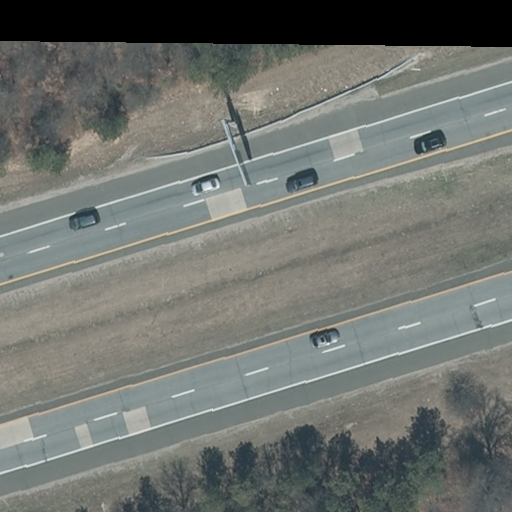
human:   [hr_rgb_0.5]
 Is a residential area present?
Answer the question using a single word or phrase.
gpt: yes

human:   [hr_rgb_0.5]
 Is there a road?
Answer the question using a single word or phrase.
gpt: yes

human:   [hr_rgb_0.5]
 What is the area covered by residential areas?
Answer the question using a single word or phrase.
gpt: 334m2

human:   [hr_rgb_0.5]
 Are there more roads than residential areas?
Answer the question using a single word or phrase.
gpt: yes

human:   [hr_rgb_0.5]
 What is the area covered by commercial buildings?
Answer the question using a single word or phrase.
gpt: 0m2

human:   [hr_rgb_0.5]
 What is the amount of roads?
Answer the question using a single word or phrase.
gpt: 2

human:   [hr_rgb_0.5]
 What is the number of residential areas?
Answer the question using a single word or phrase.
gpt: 1

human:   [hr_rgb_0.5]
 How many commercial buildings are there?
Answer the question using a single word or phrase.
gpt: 0

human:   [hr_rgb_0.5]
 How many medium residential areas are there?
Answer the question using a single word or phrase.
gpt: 1

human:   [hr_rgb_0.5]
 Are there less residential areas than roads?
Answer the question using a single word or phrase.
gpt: yes

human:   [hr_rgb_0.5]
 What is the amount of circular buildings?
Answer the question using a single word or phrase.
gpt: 0

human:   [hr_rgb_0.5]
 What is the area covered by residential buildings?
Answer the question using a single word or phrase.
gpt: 0m2

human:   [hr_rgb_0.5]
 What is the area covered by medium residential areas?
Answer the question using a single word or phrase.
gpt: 334m2

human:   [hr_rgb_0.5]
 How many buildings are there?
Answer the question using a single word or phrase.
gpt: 0

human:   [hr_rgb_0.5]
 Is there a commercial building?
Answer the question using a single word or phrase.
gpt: no

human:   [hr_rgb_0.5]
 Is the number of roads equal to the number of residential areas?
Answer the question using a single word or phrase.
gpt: no

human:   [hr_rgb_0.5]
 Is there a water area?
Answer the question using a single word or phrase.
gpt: no

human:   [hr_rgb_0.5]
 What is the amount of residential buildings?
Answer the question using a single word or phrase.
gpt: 0

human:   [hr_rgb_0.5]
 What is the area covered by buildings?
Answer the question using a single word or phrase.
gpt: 0m2

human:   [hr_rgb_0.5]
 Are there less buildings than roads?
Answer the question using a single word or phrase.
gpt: yes

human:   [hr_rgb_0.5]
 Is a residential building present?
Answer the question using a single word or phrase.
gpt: no

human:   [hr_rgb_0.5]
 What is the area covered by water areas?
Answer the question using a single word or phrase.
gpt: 0m2

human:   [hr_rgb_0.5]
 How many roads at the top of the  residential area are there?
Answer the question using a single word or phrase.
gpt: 0

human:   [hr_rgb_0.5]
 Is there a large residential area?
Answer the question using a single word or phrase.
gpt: no

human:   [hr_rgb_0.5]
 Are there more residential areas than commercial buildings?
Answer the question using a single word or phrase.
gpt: yes

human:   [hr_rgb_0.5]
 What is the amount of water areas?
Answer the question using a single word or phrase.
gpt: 0

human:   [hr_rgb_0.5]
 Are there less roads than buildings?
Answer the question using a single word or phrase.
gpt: no

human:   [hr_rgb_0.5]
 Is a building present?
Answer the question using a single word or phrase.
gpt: no

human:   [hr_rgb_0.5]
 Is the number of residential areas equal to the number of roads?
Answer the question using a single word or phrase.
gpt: no

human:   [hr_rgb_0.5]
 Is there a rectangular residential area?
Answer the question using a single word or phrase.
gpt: yes

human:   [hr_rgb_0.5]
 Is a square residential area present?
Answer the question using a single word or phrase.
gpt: no

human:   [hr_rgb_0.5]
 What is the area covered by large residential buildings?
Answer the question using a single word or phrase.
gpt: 0m2

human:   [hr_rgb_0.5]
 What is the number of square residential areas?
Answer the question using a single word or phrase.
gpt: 0

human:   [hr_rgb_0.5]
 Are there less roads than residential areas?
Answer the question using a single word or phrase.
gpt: no

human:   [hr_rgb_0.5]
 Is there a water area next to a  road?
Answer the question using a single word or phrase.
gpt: no

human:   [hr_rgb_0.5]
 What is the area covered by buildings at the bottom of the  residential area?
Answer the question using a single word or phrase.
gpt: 0m2

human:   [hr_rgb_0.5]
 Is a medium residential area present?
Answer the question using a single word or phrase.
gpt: yes

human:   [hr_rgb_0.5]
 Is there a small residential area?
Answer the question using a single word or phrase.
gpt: no

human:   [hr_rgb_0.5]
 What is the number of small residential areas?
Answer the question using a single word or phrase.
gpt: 0

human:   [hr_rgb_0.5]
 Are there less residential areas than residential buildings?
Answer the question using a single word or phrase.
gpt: no

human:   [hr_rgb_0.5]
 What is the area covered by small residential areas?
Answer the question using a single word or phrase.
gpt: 0m2

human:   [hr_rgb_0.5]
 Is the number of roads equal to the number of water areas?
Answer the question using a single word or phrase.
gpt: no

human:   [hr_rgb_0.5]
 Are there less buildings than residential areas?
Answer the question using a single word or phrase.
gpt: yes

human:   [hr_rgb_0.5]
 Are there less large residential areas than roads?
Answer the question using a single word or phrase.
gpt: yes

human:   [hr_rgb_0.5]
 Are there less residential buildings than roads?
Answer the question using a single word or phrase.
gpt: yes

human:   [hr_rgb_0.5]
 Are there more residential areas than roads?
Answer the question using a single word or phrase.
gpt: no

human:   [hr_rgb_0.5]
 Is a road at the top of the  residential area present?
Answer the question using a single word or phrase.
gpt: no

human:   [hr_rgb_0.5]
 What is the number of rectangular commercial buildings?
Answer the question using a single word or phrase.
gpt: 0

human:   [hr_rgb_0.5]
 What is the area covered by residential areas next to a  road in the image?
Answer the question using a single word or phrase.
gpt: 334m2

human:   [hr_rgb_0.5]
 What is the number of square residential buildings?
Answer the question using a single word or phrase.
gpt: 0

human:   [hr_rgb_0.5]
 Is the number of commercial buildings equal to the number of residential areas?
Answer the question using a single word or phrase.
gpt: no

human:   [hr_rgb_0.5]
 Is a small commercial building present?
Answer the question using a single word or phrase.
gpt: no

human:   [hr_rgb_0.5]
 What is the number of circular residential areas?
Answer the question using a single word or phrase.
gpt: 0

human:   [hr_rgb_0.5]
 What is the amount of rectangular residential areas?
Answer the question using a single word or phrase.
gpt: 1

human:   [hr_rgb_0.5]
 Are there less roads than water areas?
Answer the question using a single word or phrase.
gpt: no

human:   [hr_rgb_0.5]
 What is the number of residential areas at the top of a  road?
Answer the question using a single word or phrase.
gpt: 1

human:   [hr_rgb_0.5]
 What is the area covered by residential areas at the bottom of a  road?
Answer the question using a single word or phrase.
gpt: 0m2

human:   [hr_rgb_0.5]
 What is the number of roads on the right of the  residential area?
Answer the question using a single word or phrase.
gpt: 0

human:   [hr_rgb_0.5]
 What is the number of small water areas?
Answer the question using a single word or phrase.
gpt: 0

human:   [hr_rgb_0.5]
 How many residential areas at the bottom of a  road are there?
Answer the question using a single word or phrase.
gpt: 0

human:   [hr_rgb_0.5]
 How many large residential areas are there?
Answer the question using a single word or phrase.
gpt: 0

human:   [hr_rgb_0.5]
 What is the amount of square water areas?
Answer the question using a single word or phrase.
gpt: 0

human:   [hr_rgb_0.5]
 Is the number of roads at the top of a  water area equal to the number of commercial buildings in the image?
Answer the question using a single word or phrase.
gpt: yes

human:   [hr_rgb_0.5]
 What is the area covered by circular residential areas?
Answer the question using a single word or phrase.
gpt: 0m2